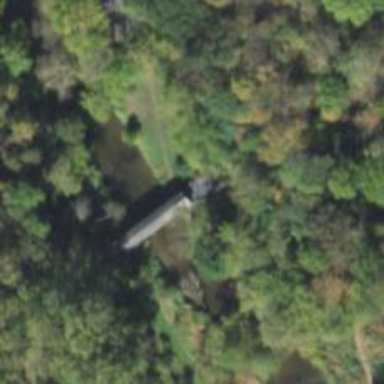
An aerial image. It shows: Covered bridge over service road.